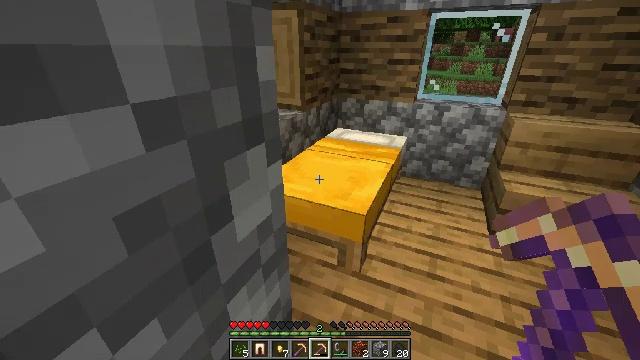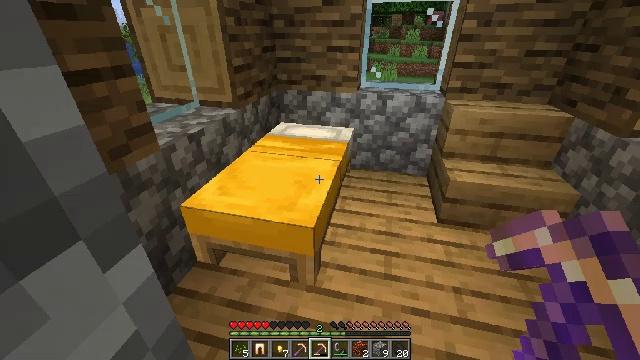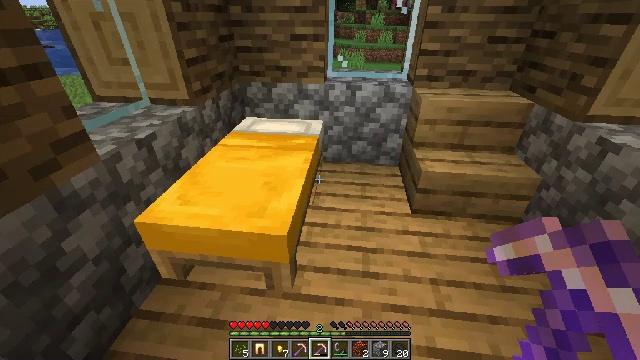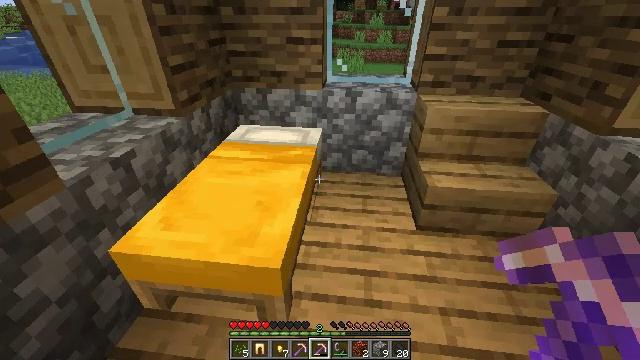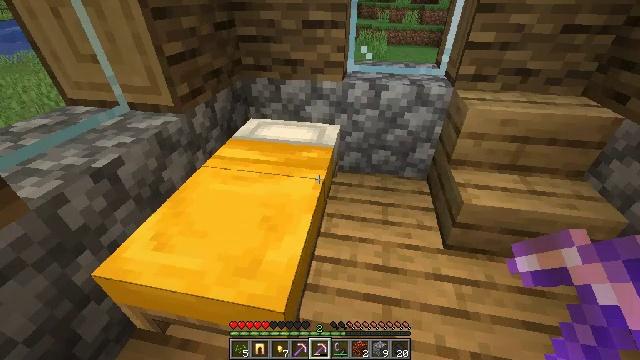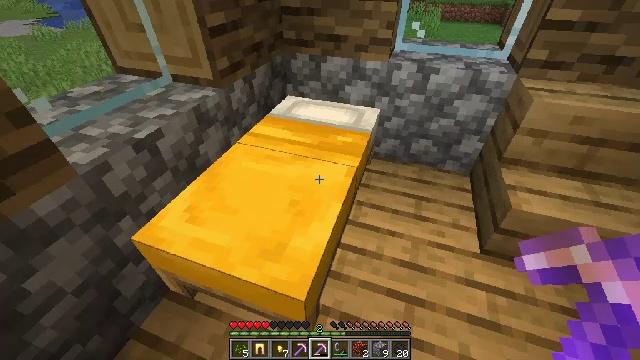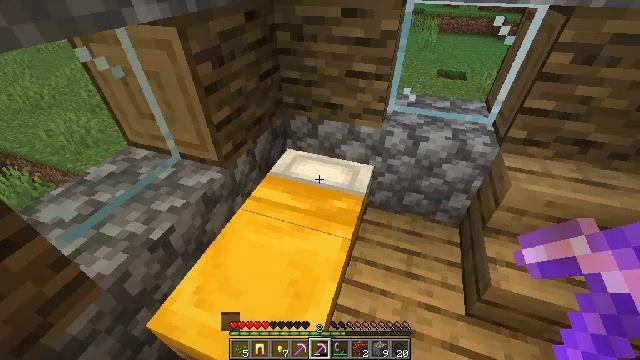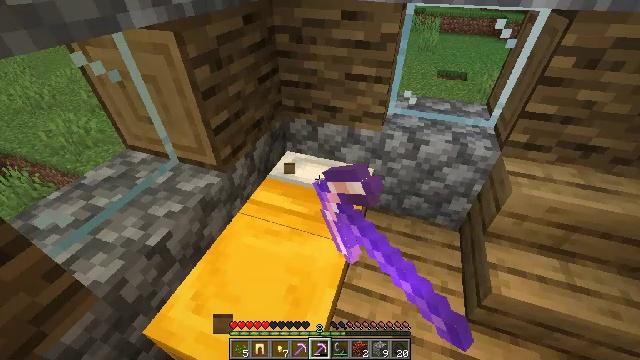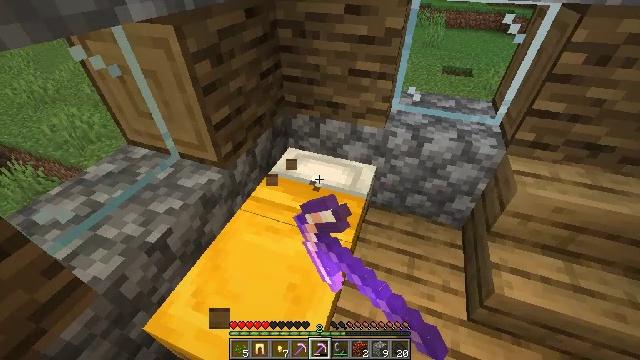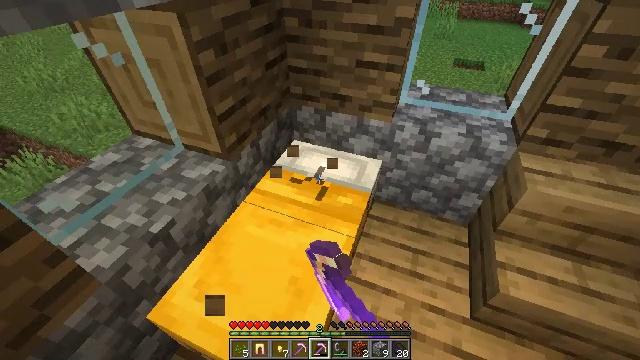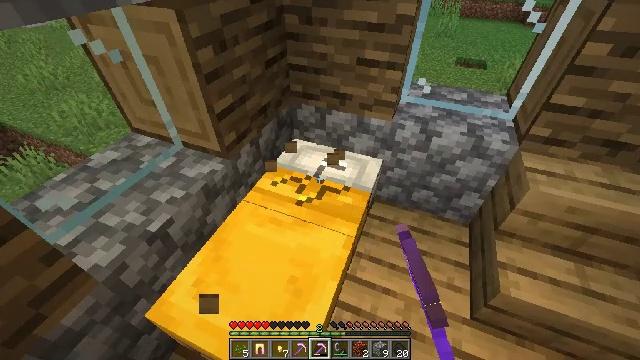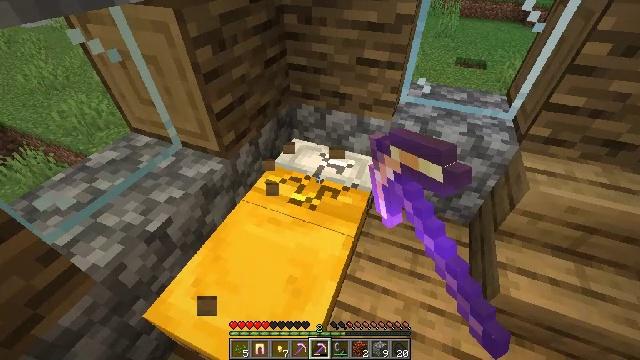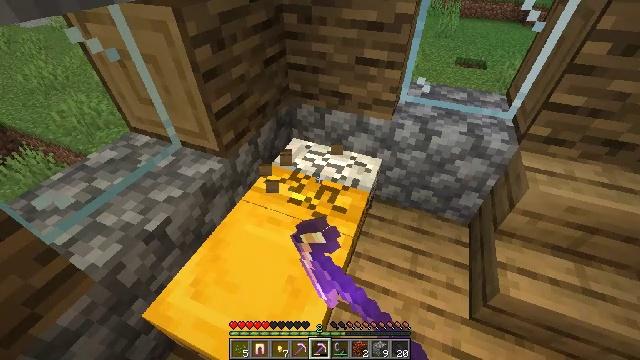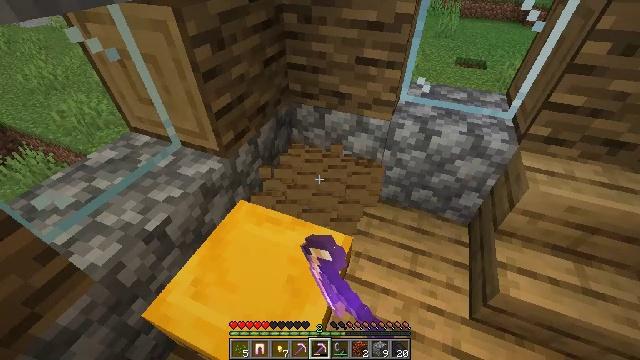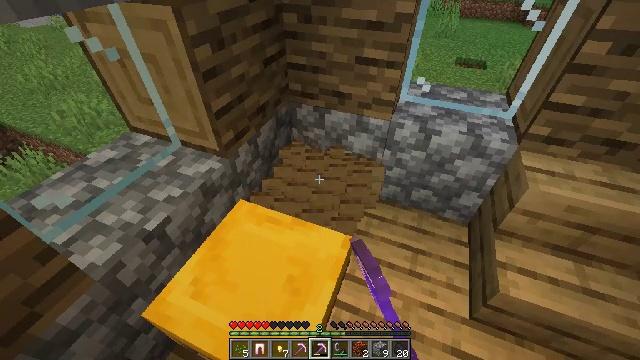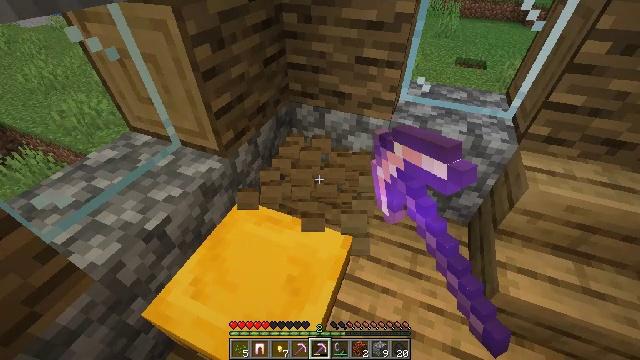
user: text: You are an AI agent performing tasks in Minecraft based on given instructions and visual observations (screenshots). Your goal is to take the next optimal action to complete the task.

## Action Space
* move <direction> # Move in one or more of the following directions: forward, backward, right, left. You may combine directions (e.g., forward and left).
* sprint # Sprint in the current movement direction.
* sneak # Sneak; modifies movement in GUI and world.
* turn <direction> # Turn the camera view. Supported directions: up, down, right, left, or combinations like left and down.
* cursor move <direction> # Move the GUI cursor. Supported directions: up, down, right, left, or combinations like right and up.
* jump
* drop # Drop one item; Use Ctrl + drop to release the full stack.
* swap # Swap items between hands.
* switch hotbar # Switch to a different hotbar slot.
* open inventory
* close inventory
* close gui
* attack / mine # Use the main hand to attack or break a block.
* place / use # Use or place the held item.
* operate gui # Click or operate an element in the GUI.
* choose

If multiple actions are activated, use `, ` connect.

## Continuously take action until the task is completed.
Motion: motion action
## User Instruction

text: Collect the yellow bed from its place.
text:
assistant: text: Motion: move forward, turn right and down
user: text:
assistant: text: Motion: move forward, turn right and down
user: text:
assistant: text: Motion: move forward
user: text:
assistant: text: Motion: move forward, turn left and down
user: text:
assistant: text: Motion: move forward, turn left and down
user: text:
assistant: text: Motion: attack / mine
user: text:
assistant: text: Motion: attack / mine
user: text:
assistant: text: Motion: attack / mine
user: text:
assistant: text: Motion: turn left and down, attack / mine
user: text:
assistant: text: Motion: attack / mine
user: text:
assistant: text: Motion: attack / mine
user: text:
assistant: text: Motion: attack / mine
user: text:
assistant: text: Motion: attack / mine
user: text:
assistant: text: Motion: attack / mine
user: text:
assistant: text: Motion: attack / mine
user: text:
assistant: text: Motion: attack / mine
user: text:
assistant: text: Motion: attack / mine
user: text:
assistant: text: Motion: attack / mine
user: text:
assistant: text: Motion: attack / mine